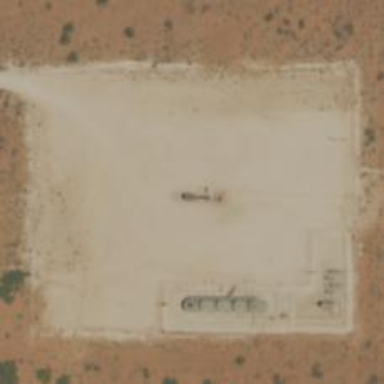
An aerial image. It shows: Petroleum well.